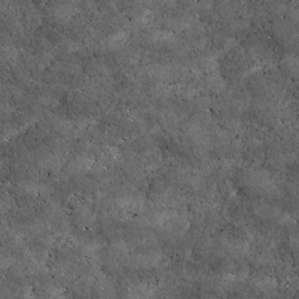
Label: non_frost